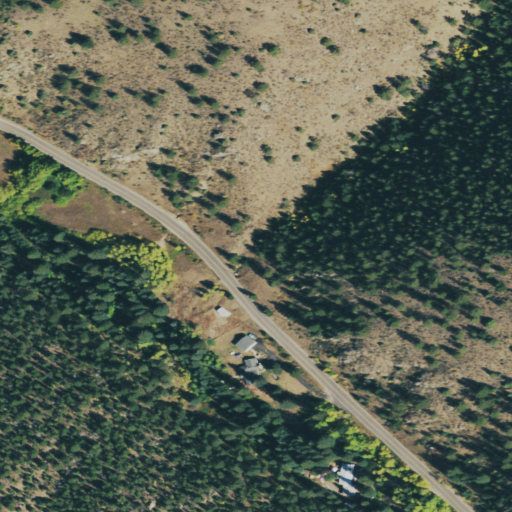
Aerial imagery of valley in Colorado named Woodpecker Gulch containing evergreen forest, shrub, open development, woody wetlands, and low intensity development